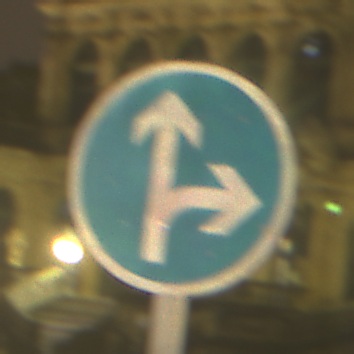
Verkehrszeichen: VorgeschriebeneFahrtrichtungGeradeausOderRechts
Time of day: Night
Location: Outdoor (Urban)
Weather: Overcast
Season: NotSpecified
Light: Artificial